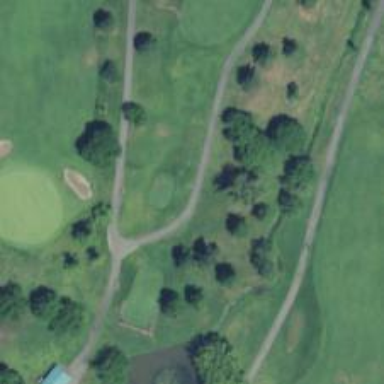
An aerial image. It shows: Path for both road and golf.